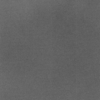
Label: dusty